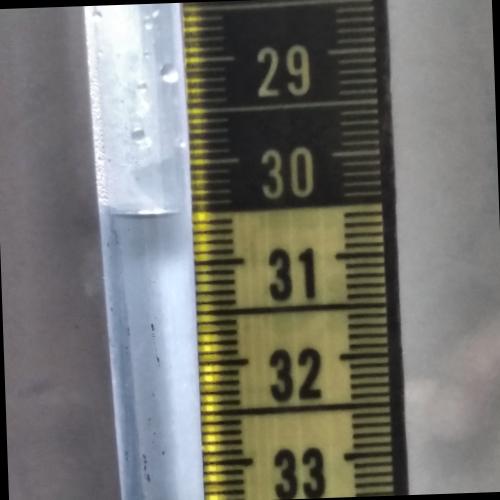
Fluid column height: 30.5 cm